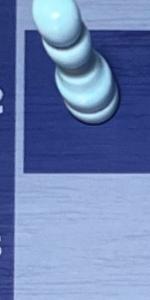
Label: Empty